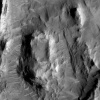
Atmospheric dust classification: not_dusty